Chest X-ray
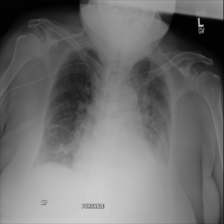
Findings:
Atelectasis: negative
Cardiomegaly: positive
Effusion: positive
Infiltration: positive
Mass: negative
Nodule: negative
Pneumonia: negative
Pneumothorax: negative
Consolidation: negative
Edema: negative
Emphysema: negative
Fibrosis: negative
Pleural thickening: negative
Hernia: negative